Question: I have been looking for a way to get data out from this datagrid combobox that i made. Specifically the selected value of every combobox from columns. I am new to WPF and would be really grateful if someone would help.
Thanks
XAML:
'''
<DataGrid x:Name="tb" Margin="5,51,5,5" ItemsSource="{Binding}" AutoGenerateColumns="False">
<DataGrid.Columns>
<DataGridTextColumn Header="Name" Binding="{Binding Name}"/>
<DataGridCheckBoxColumn Header="Include" Binding="{Binding Include}"/>
<DataGridTemplateColumn Header="Measure" Width="*">
<DataGridTemplateColumn.CellTemplate>
<DataTemplate>
<ComboBox Margin="2" ItemsSource="{Binding Measure}"/>
</DataTemplate>
</DataGridTemplateColumn.CellTemplate>
</DataGridTemplateColumn>
</DataGrid.Columns>
</DataGrid>
'''
C#:
'''
ObservableCollection<State> items = new ObservableCollection<State>();
foreach (string col in columns)
{
items.Add(new State()
{
Name = col,
Include = true,
Measure = new ObservableCollection<string>() { "Sum", "Average" }
});
}
DataContext = items;
'''
Picture of the columns:

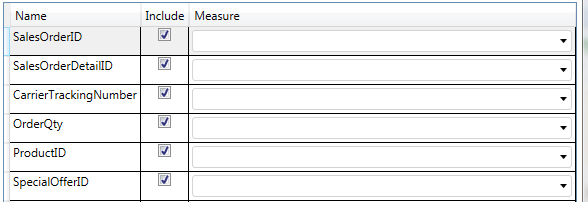
Answer: I think you're confusing stuff. I assume you want your State items to have a 'string' Measure property, and not a collection of them, but you want to be able to select the Measure value from a Combo with several options...
If that's the case, then you should redefine your Measure property to be a single string, and not a collection.
'''
ObservableCollection<State> items = new ObservableCollection<State>();
foreach (string col in columns)
{
items.Add(new State()
{
Name = col,
Include = true,
Measure = string.Empty // Initialize it to whatever you want
});
}
DataContext = items;
'''
Then create the Measure values collection somewhere else in your DataContext, or if you don't have a DataContext other than your collection, you can define it in XAML.
And, finally, in your DataGrid you must bind both the ItemsSource and the SelectedItem properties of your Combos. They'll share the same ItemsSource, which must be fetched from wherever you put the collection, instead of the row's DataContext:
'''
<DataGrid x:Name="tb" Margin="5,51,5,5" ItemsSource="{Binding}"
AutoGenerateColumns="False">
<DataGrid.Resources>
<!-- This is where the values are defined -->
<col:ArrayList x:Key="MeasureValues">
<sys:String>Sum</sys:String>
<sys:String>Average</sys:String>
</col:ArrayList>
</DataGrid.Resources>
<DataGrid.Columns>
<DataGridTextColumn Header="Name" Binding="{Binding Name}"/>
<DataGridCheckBoxColumn Header="Include" Binding="{Binding Include}"/>
<DataGridTemplateColumn Header="Measure" Width="*">
<DataGridTemplateColumn.CellTemplate>
<DataTemplate>
<ComboBox Margin="2"
SelectedItem="{Binding Measure}"
ItemsSource="{StaticResource MeasureValues}" />
<!-- And this is where you consume those values -->
</DataTemplate>
</DataGridTemplateColumn.CellTemplate>
</DataGridTemplateColumn>
</DataGrid.Columns>
</DataGrid>
'''
If you don't wanna put the values in XAML, you'll have to define the collection in another DataContext and create a Binding to it somehow (using RelativeSource, ElementName and stuff like that).
This works with a 'DataGridComboBoxColumn', too, of course:
'''
<DataGrid x:Name="tb" Margin="5,51,5,5" ItemsSource="{Binding}"
AutoGenerateColumns="False">
<DataGrid.Resources>
<!-- This is where the values are defined -->
<col:ArrayList x:Key="MeasureValues">
<sys:String>Sum</sys:String>
<sys:String>Average</sys:String>
</col:ArrayList>
</DataGrid.Resources>
<DataGrid.Columns>
<DataGridTextColumn Header="Name" Binding="{Binding Name}"/>
<DataGridCheckBoxColumn Header="Include" Binding="{Binding Include}"/>
<DataGridComboBoxColumn Header="Measure" Width="*"
SelectedItemBinding="{Binding Measure}"
ItemsSource="{StaticResource MeasureValues}" />
<!-- And this is where you consume those values -->
</DataGrid.Columns>
</DataGrid>
'''